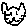
Label: cat